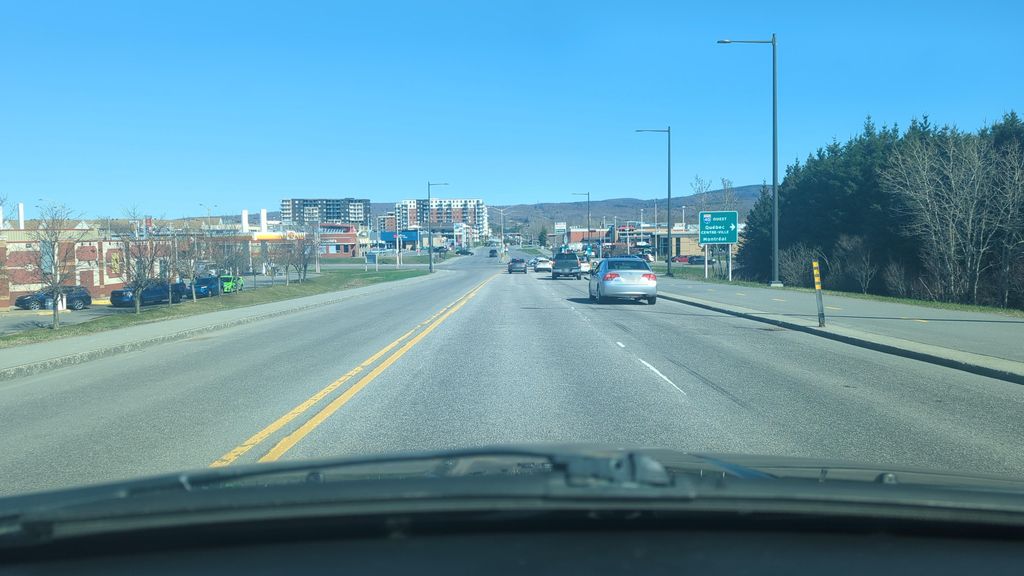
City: quebec_city